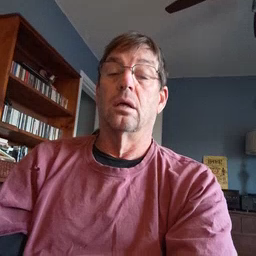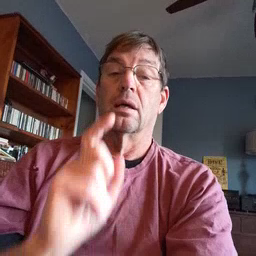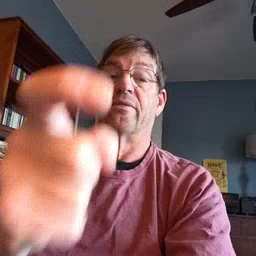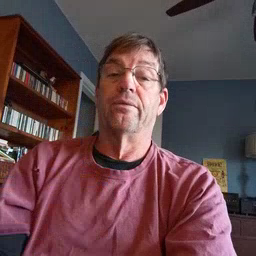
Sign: gift